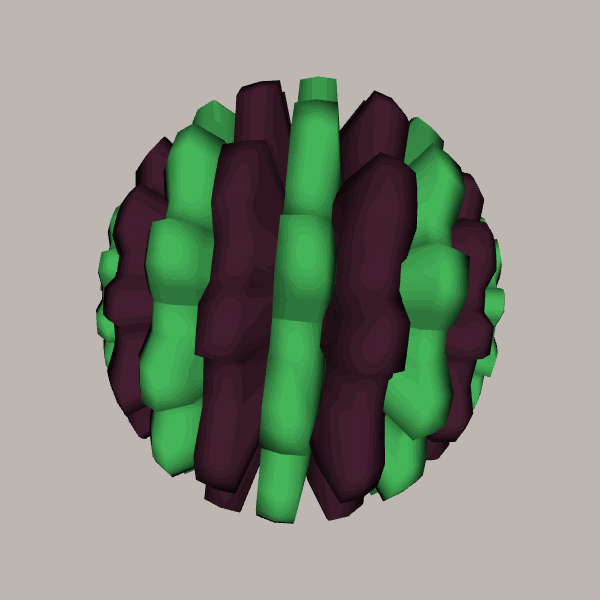
Background: light